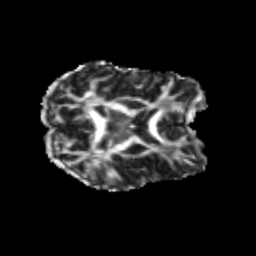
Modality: FA
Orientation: axial
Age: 19
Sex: female
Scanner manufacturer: siemens
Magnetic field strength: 3 T
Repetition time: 3.5 s
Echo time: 0.104 s